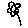
Label: flower